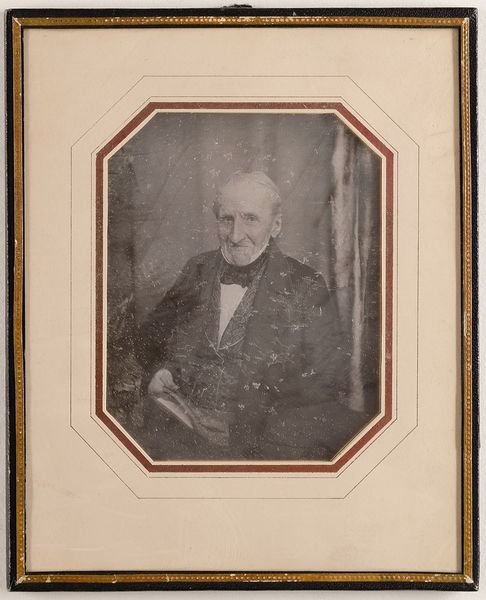
Titel: Herr Michaelsen im 77. Lebensjahr
Künstler: Carl Ferdinand Stelzner
Standort: Hamburg
Institution: Museum für Kunst und Gewerbe Hamburg
Schlagwörter: mann, portrait, figur, foto, fotografie, photographie, photo, lichtbild, daguerreotypie, bildwerke, angewandte und bildende kunst, hessische systematik, porträt, porträtfotografie, porträtphotographie, hüftbild